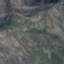
Label: HerbaceousVegetation